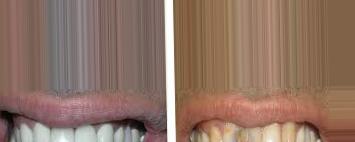
Condition: Tooth Discoloration